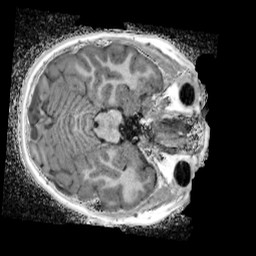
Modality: UNIT1_denoised
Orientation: axial
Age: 12
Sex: female
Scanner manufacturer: siemens
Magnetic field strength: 3 T
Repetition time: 4 s
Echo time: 0.00299 s